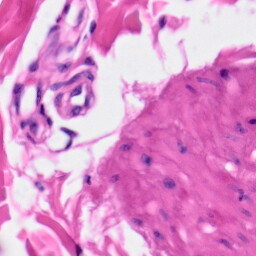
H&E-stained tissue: Skin